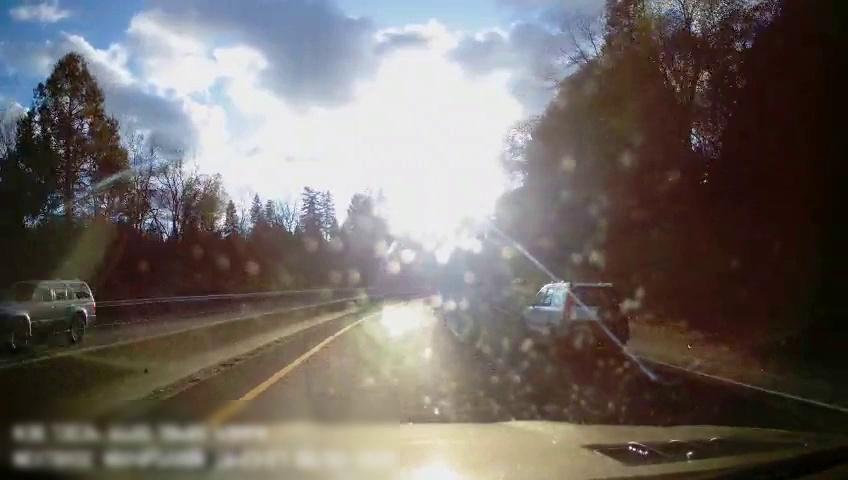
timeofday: Day
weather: Sunny
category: Drivable Space
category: Drivable Space
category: Vehicles | SUV
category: Vehicles | SUV
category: Lanes | Current Lane
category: Lanes | Current Lane
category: Lanes | Alternate Lane
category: Lanes | Opposite Lane